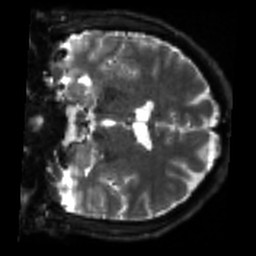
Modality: sbref
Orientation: coronal
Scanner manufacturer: siemens
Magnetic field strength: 3 T
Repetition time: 4 s
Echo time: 0.0594 s